Question: My MYSQL-Table has got 3 tables.
I can't get the <URL> working.
In , using 'java.sql.*', I would like to know how much space is left in my entire database, for the space is very limited.
Here is my approach:
'''
// this.conn = DriverManager.getConnection("jdbc:mysql://......");
public long remainingSpace() {
String sql = "SELECT table_schema AS "Database", "
+ "ROUND(SUM(data_length + index_length) / 1024, 2) AS "Size (KB)" "
+ "FROM information_schema.TABLES GROUP BY table_schema;";
ResultSet rs;
PreparedStatement prpSttm = this.conn.prepareStatement(sql);
rs = prpSttm.executeQuery();
rs.next();
long remainingSpace = rs.getInt("Size (KB)");
return remainingSpace;
}
'''
This returns '9' (KB).
phpMyAdmin instead tells me there is '64 KiB' of data in one of my tables:

How can I get the correct size in Java?
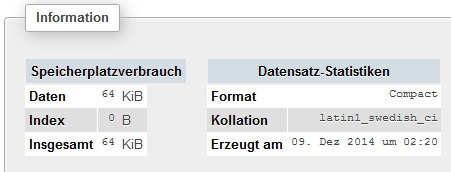
Answer: You are just showing the size of the first database the ResultSet returns, you probably have more databases in your DBMS (there are some default system DBs). You should use a while loop.
'''
while (rs.next()) {
System.out.println(rs.getString("Database") " | " + rs.getString("Size (KB)"));
}
'''
*From my experience, ~9KB is usually the size of the default information_schema database.
**As this query returns databases in alphabetical order, I guess the name of your database starts with a letter >=i; thus, surprisingly your code will work if you rename your database with a name starting eg from 'a' :) :)